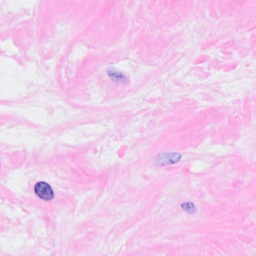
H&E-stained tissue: Breast